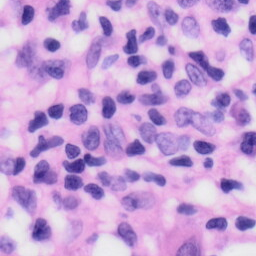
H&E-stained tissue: Skin